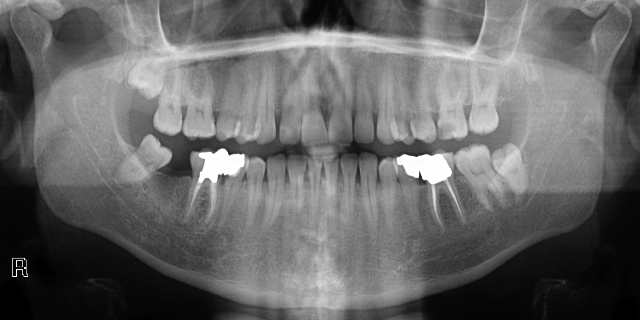
adult